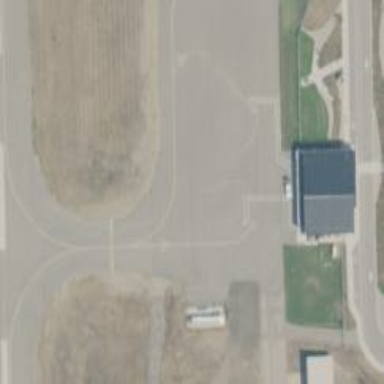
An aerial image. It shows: Apron at the airport.